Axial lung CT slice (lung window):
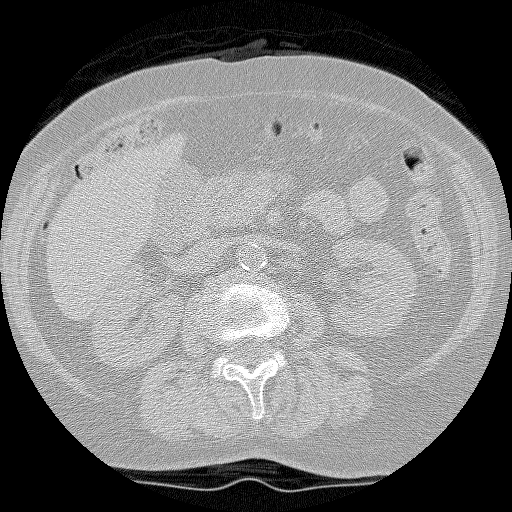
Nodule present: no